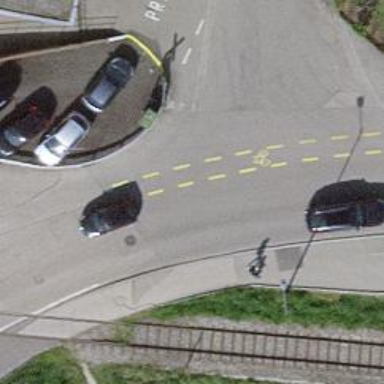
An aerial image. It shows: Tertiary road with asphalt surface and cycle track on both sides.